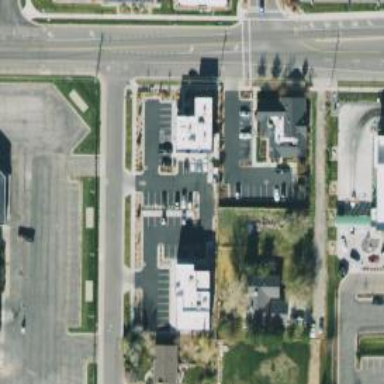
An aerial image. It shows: Parking space is available.